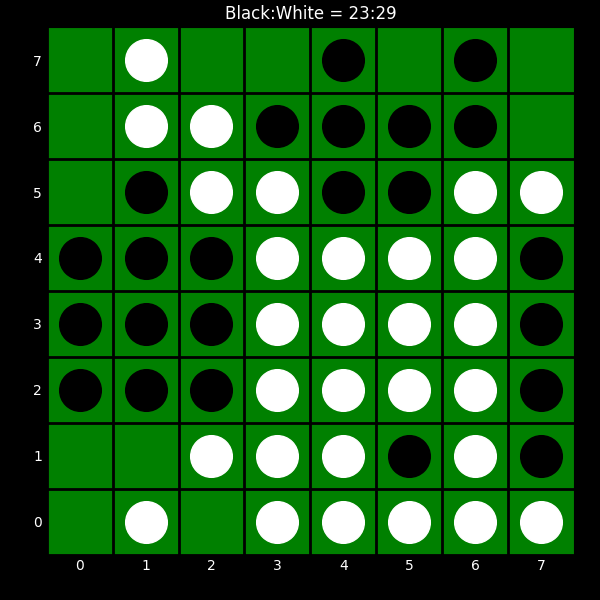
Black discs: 23
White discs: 29